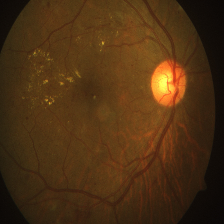
Diabetic retinopathy grade: Severe